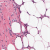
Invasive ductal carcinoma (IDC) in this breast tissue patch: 0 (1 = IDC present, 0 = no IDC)